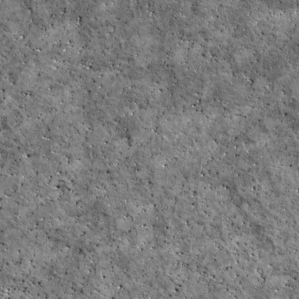
Label: non_frost